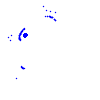
Particle: pion